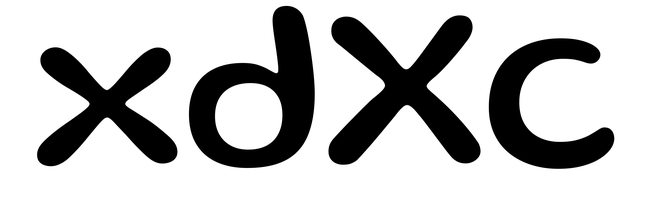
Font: Gluten_Regular